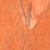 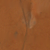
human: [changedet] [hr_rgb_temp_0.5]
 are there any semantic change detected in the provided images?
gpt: All remained the same.